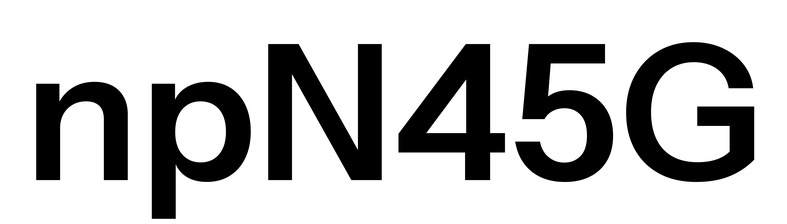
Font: InstrumentSans_SemiBold